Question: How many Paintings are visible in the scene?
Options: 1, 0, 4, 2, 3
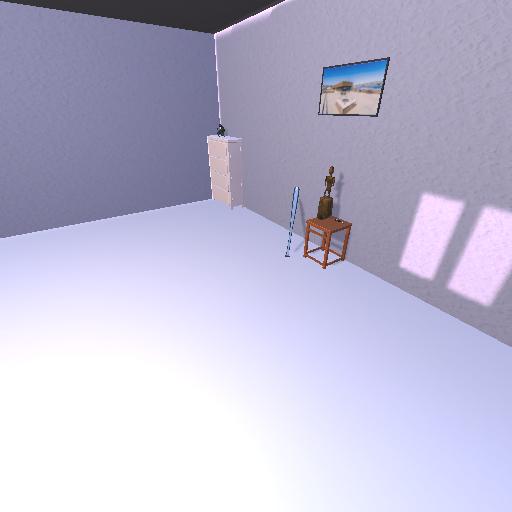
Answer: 1